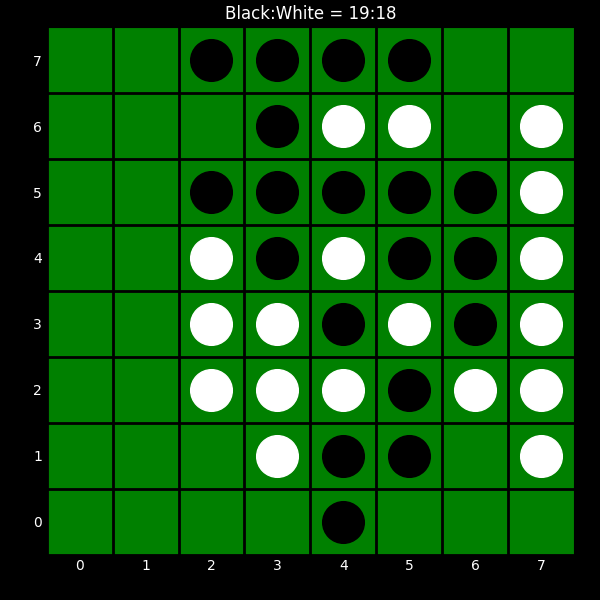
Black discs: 19
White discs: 18